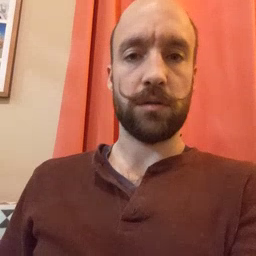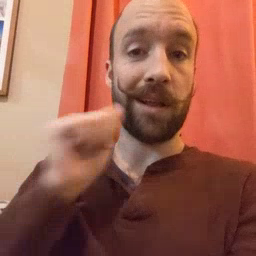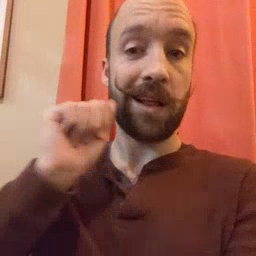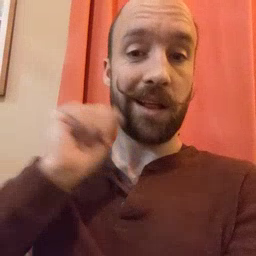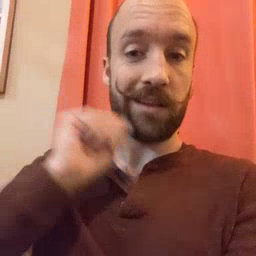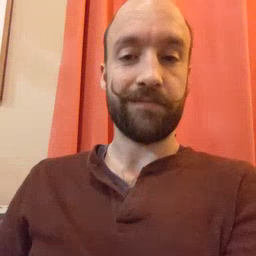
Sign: aunt